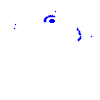
Particle: pion